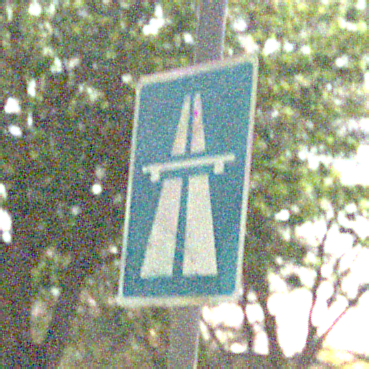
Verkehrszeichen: Autobahn
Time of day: Night
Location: Outdoor (Nature)
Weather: Clear
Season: NotSpecified
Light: Natural